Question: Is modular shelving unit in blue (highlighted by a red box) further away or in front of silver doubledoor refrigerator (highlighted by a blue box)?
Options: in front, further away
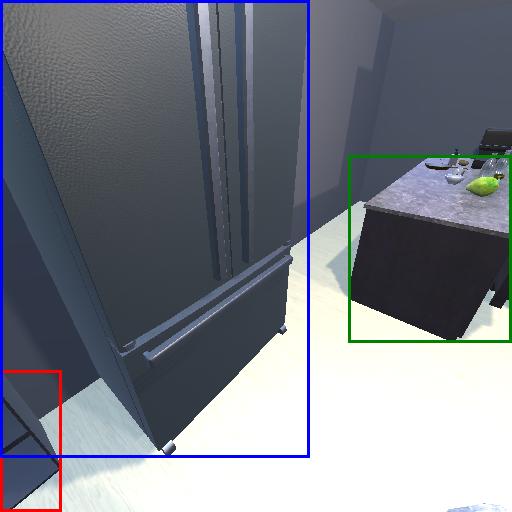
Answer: in front